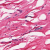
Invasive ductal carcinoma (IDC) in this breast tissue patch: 0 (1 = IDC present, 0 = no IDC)